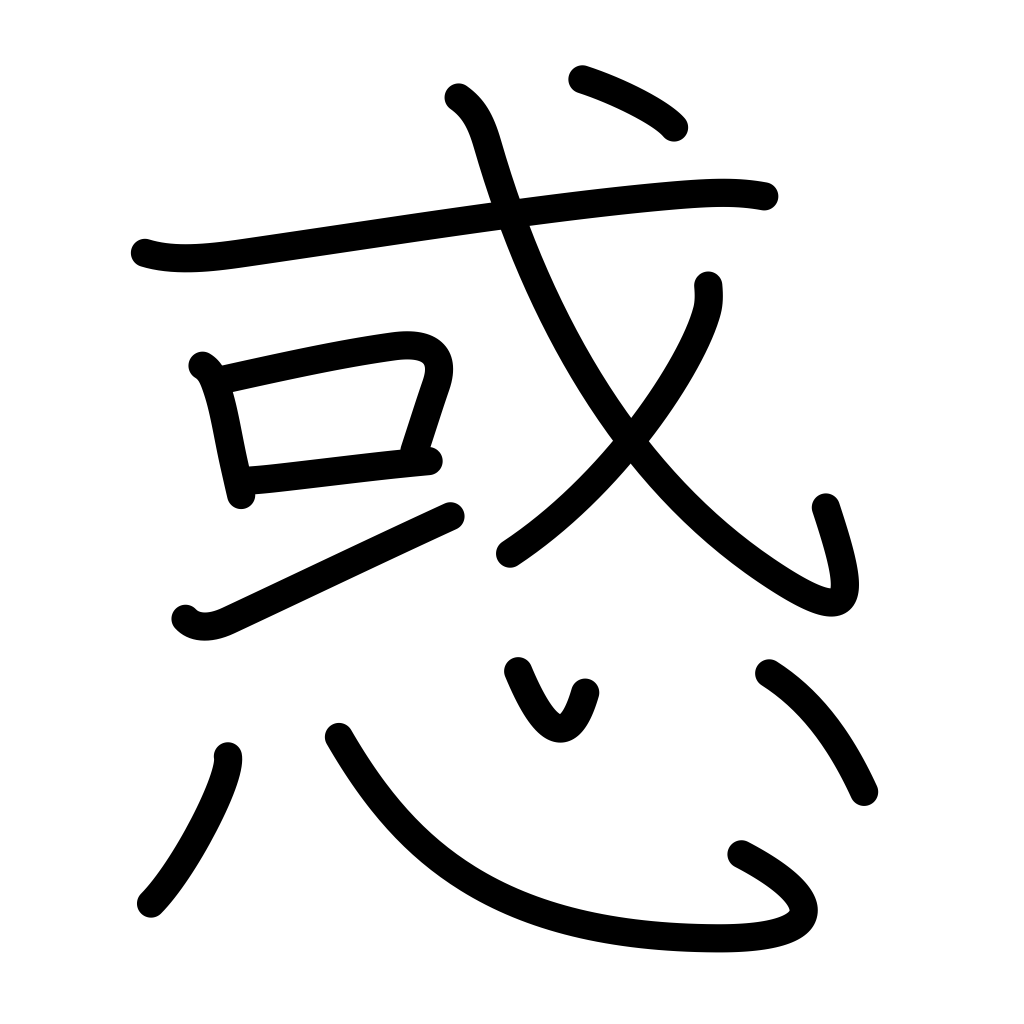
Meaning: beguile, delusion, perplexity